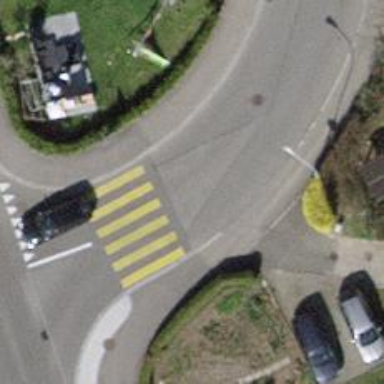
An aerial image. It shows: Uncontrolled road crossing.